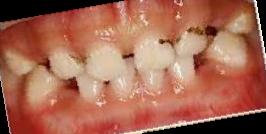
Condition: hypodontia